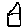
Label: house